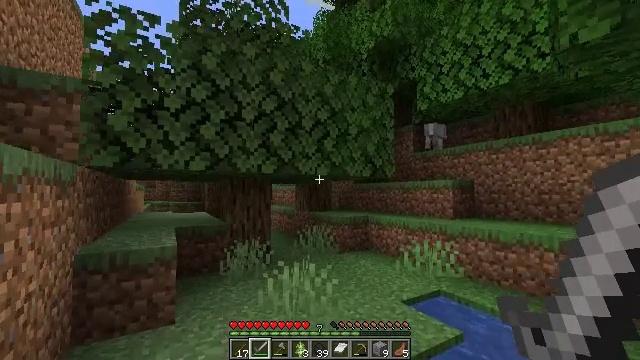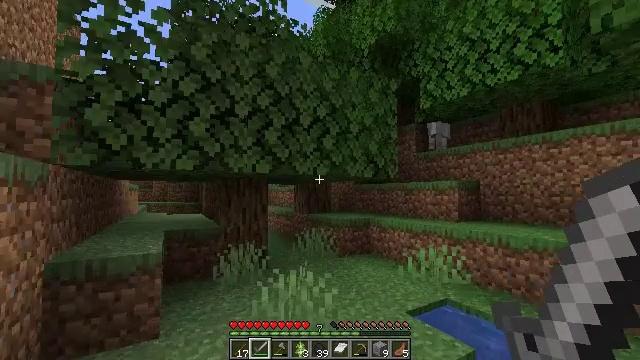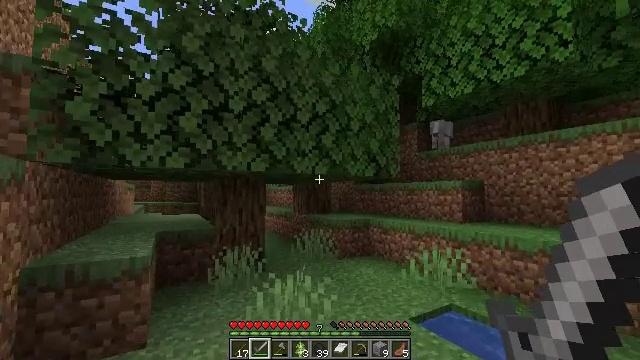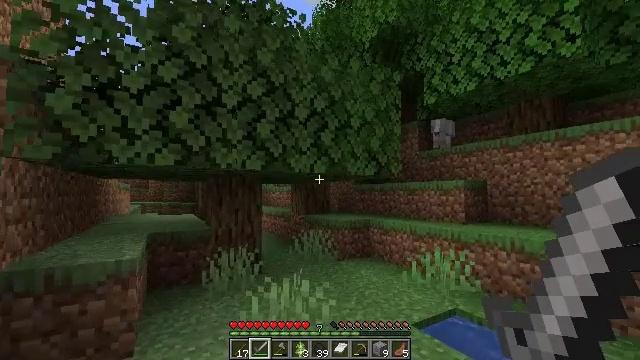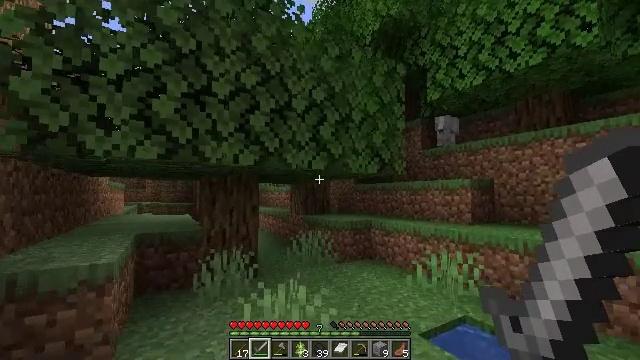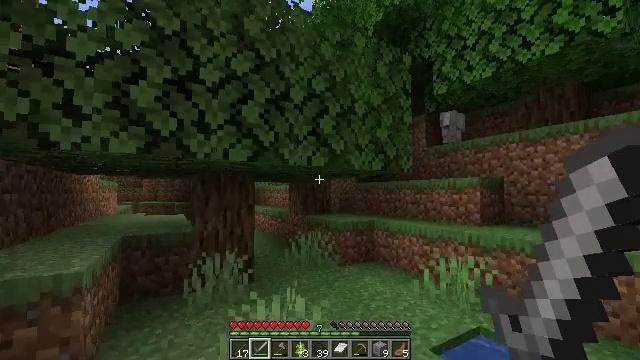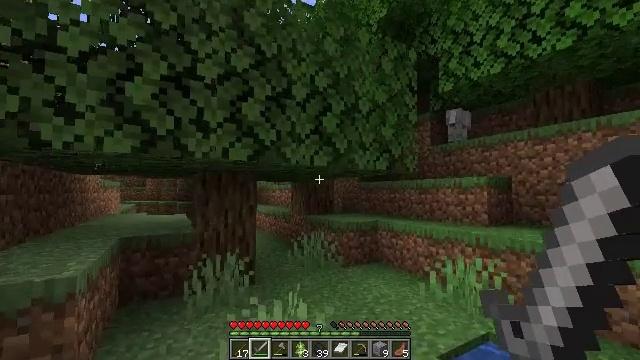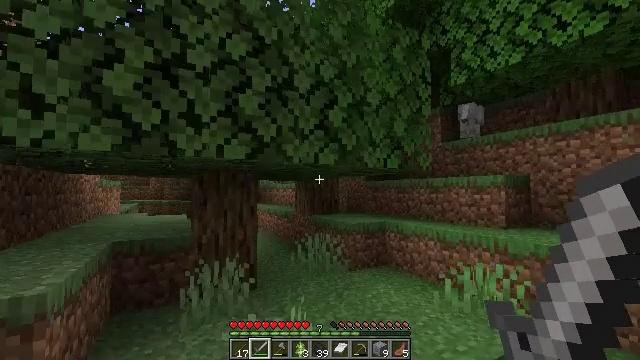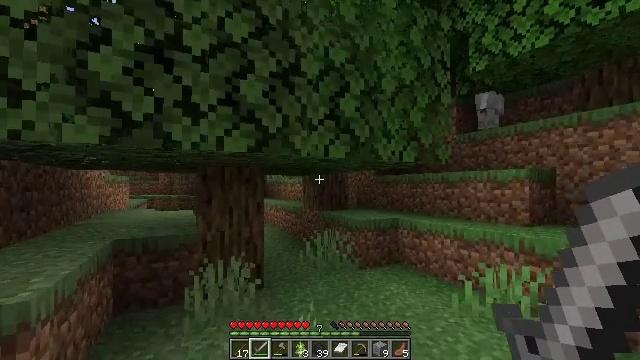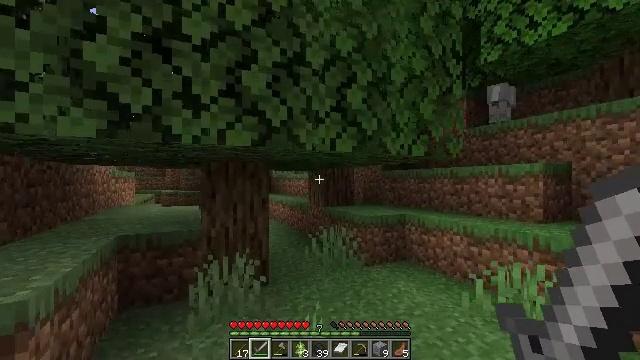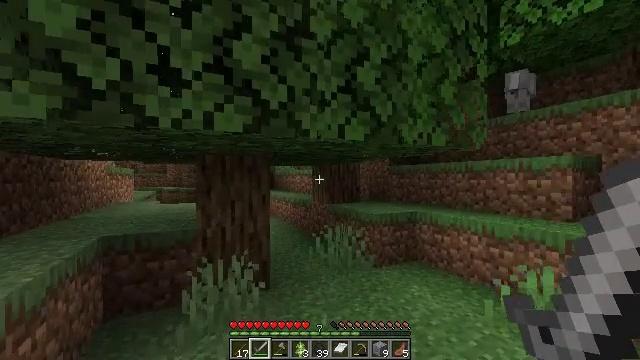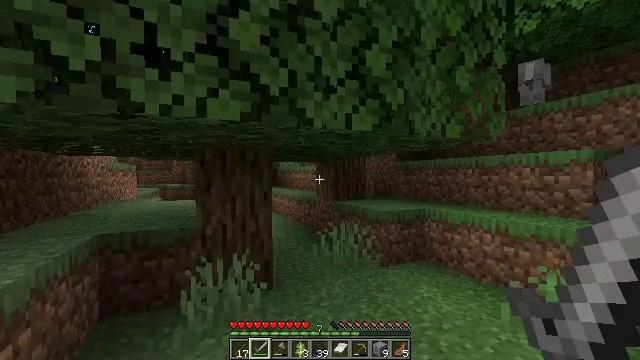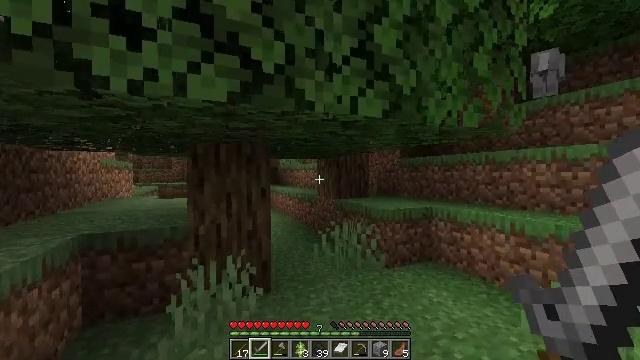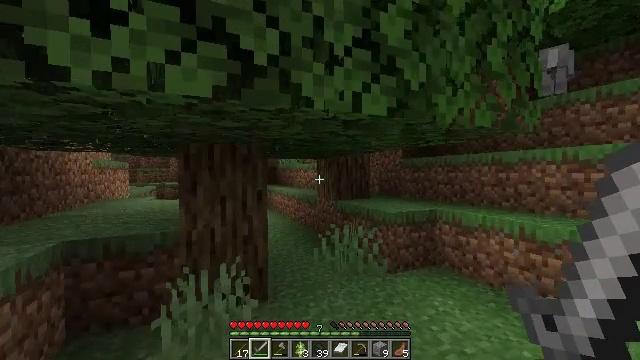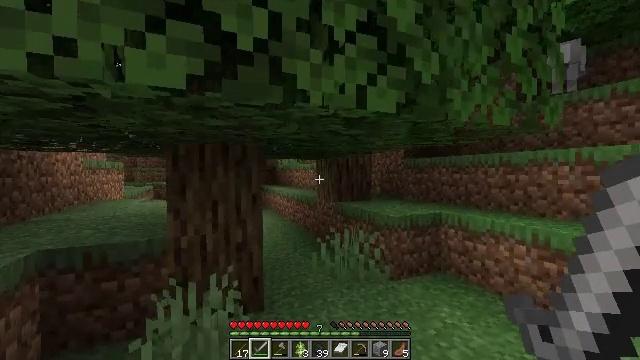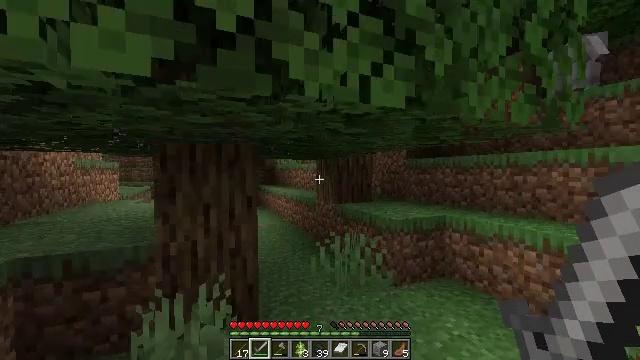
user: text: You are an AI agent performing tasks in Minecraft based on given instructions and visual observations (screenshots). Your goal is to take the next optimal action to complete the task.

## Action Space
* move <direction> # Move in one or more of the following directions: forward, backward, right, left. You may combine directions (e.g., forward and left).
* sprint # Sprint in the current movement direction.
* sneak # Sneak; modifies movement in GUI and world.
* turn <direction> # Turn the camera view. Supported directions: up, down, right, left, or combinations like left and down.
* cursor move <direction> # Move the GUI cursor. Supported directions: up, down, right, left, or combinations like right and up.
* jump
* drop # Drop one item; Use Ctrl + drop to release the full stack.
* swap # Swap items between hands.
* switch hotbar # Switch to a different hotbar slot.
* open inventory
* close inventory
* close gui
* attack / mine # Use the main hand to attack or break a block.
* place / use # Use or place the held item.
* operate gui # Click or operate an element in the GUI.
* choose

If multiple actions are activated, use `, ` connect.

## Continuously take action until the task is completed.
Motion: motion action
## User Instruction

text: Break oak leaves from the trees.
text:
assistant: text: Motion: move forward
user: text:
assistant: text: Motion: move forward
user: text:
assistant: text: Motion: move forward
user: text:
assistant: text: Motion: move forward
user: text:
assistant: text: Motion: move forward
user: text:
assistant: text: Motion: move forward
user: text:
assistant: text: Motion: move forward
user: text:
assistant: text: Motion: move forward, turn left and down
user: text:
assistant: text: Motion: move forward, turn left and down
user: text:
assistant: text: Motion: move forward
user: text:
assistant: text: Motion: move forward
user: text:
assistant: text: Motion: move forward
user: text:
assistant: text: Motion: move forward
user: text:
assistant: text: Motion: move forward
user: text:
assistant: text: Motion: move forward
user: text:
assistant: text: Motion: move forward
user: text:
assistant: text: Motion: move forward
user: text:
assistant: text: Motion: move forward
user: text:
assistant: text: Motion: move forward
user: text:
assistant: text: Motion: move forward
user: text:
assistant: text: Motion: move forward
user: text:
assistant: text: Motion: move forward
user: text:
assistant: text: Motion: move forward
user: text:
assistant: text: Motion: move forward
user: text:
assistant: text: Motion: move forward
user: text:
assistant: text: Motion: move forward
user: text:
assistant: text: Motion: move forward
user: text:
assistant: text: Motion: move forward
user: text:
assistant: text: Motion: move forward
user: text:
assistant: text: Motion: move forward, turn left